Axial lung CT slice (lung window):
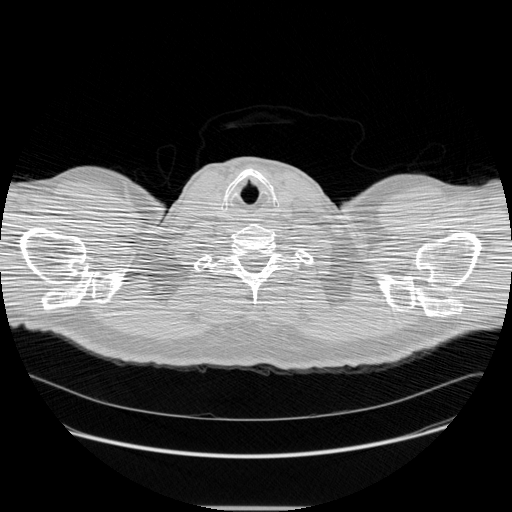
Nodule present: no